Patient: sex F, age 48
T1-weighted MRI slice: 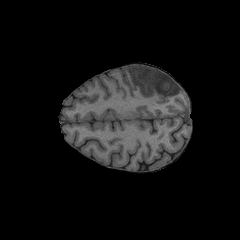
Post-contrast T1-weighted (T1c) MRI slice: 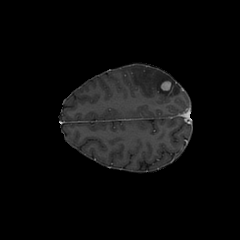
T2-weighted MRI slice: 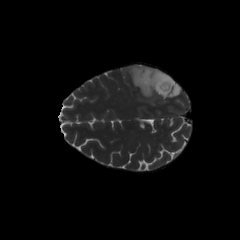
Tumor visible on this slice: yes
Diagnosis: Astrocytoma, IDH-mutant
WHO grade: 3